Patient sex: M
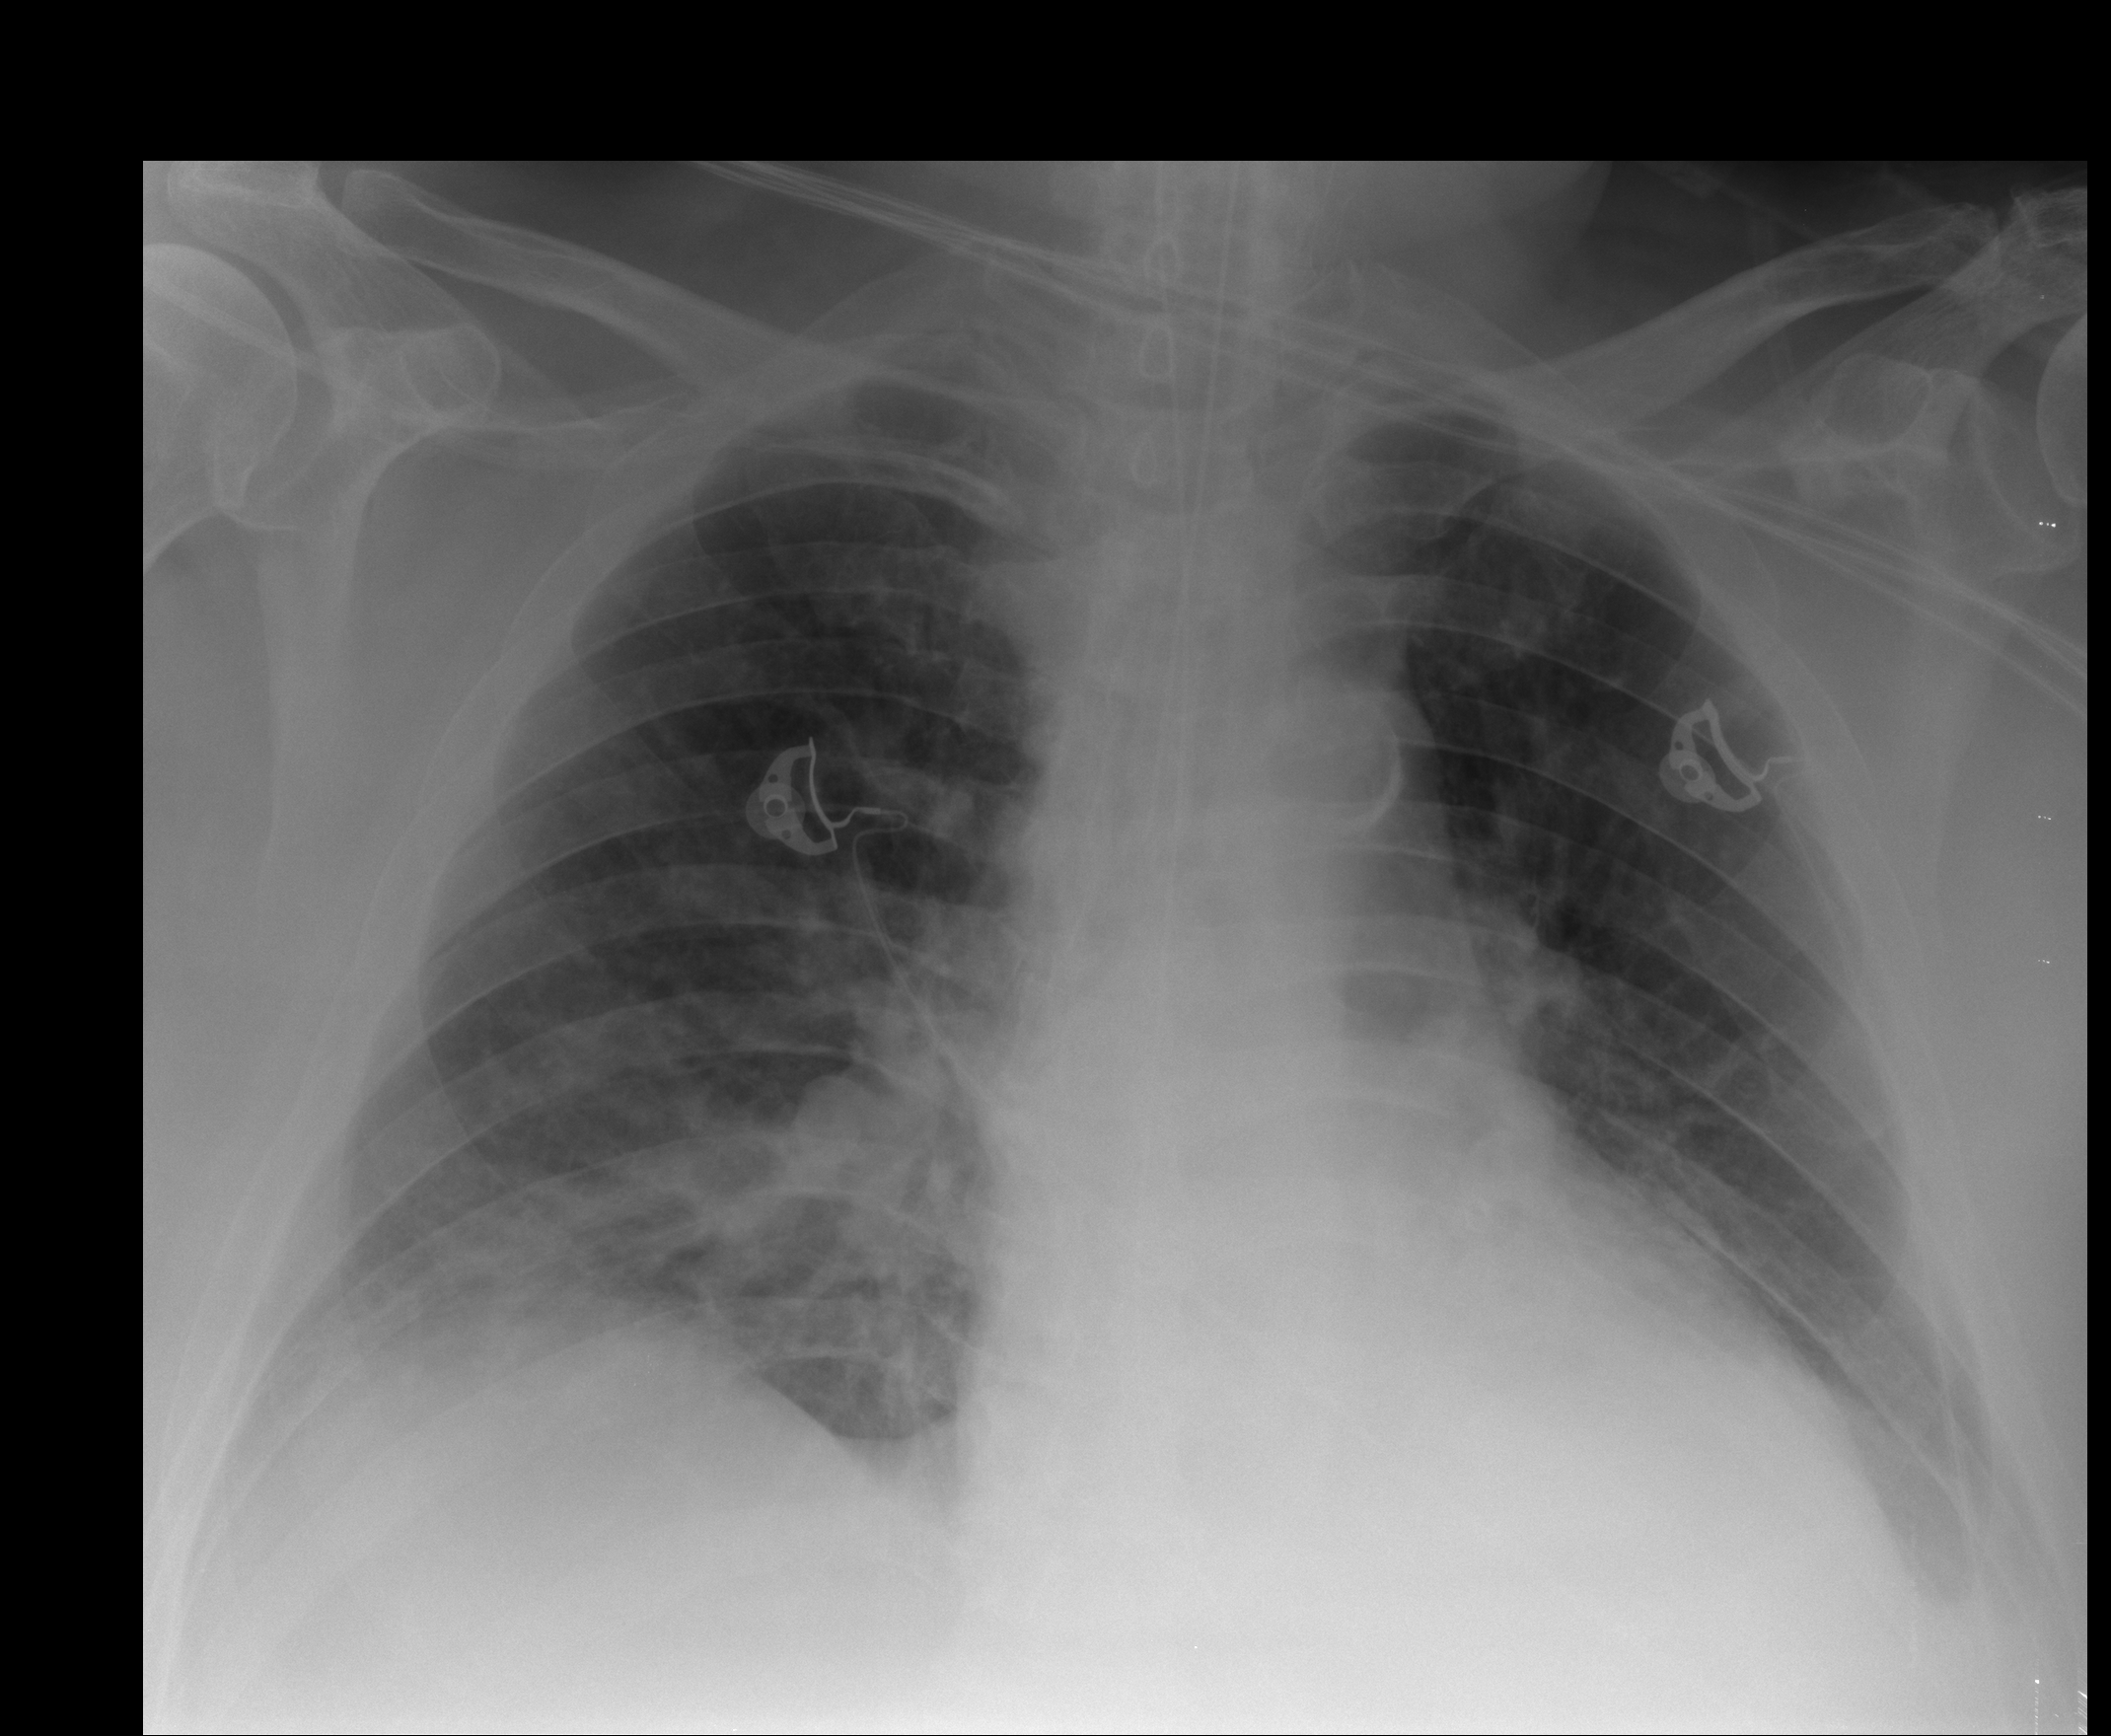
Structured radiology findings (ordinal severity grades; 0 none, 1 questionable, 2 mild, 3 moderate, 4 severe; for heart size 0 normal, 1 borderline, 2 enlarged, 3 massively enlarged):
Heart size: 1
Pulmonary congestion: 1
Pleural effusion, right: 2
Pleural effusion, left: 2
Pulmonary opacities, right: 2
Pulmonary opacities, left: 0
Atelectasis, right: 2
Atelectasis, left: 2